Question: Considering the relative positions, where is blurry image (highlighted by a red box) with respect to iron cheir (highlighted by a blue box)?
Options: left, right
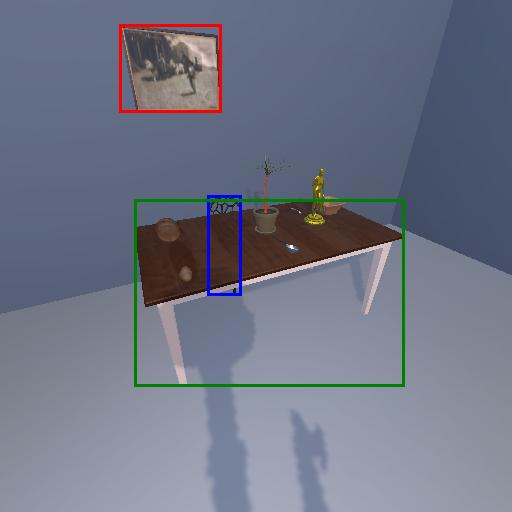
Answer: left